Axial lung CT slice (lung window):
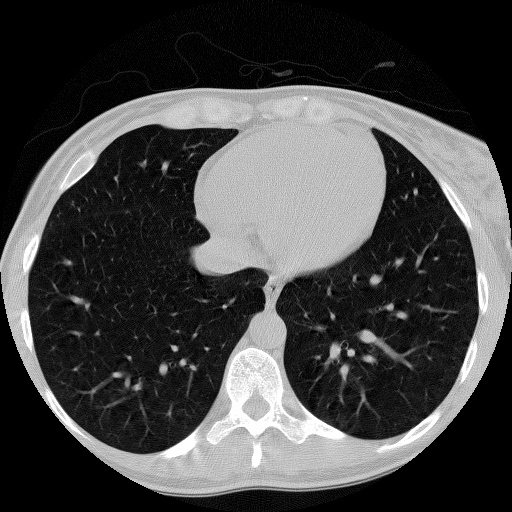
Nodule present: no